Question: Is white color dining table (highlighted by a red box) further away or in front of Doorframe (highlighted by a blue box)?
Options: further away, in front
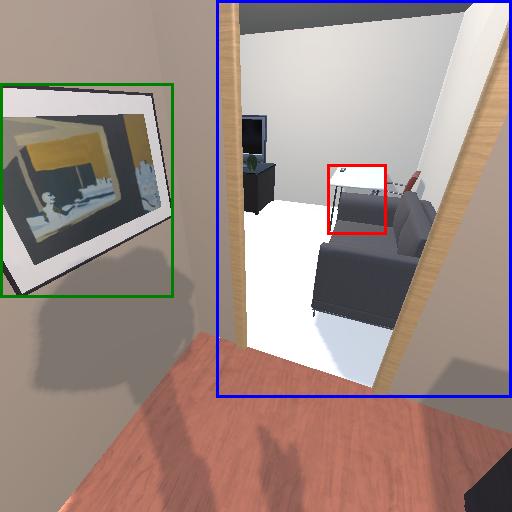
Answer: further away